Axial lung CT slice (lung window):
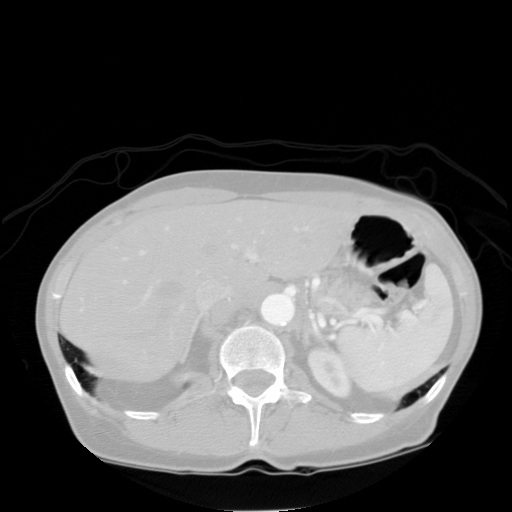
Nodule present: no